Question: i have these 3 entities student, staff and discussion.
Their relationship is such that:
1 student can post many discussion;
1 staff can post many discussion;
but 1 discussion can only be post by either a student or a staff.
Is it ok to have both the foreign key studentID and staffID resides at discussion entity?
but doing like this may making every record in it to have 1 null value in either those 2 attribute.
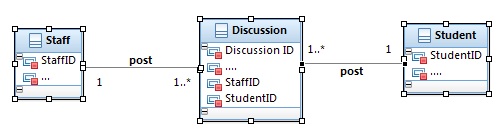
Answer: Applying <URL> will be a guideline:
:
You may have a 'People' table to store shared properties of peoples. The Student and Staff will be child's of this table, having the Peoples table foreign-key on Discussion table will solve the problem.
:
To reduce redundancy you may have a 'Discussion-Base' table ,that would be the base table for two other entities:
'Staff-Discussion' and 'Student-Discussion' tables.
'Discussion-Base' table will contain shared properties.
The solution is appreciated when properties of Staff-Discussion and Student-Discussion tables are varied.
If they are the same and the only difference is the optional foreign key, the design you have mentioned is efficient.
Hope this helps.